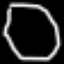
Label: octagon